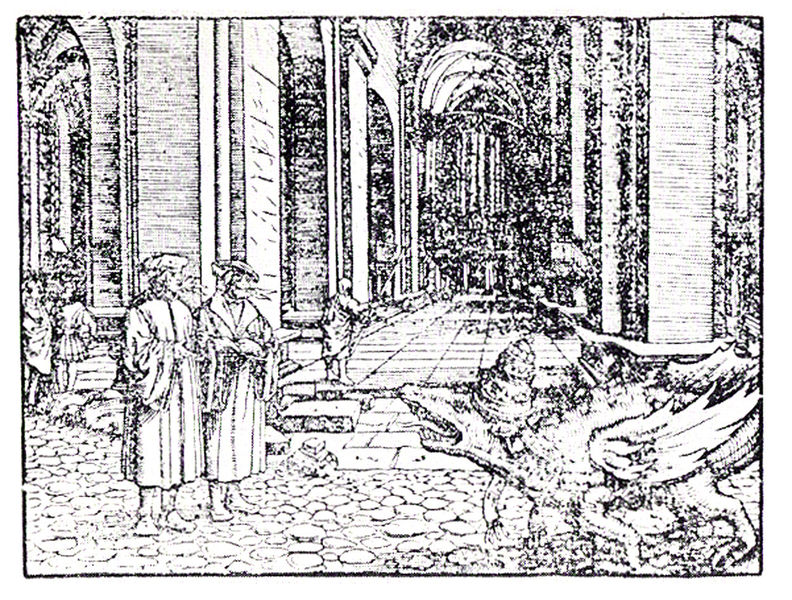
Titel: Johannes mißt den Tempel Gottes
Künstler: Lucas d.Ä. Cranach
Institution: (Seriendruck)
Schlagwörter: dunkel, flügel, mann, schatten, weiß, wolf, menschen, fenster, grau, hell, hut, hüte, licht, männer, pfeiler, raum, schwarz, skizze, strasse, stützen, säulen, zeichnung, gebäude, hund, tier, weg, gespräch, rahmen, stehen, steine, innenraum, kirche, boden, mantel, stehend, kaufmann, personen, gotik, kontrast, renaissance, garten, holzschnitt, bogen, passanten, perspektive, pflaster, grafik, graphik, linien, arch, church, columns, crown, hall, hat, lanze, men, papst, people, robes, white, karikatur, black, figures, gray, interior, old, sprechen, wall, picture, print, perspective, halle, bögen, eingang, gang, kloster, druck, druckgraphik, schwarz-weiss, schraffur, radierung, stich, fliesen, illustration, kopfsteinpflaster, pflastersteine, soldat, mäntel, zähne, brüchig, man, stone, maul, fabel, building, chor, street, luther, mitra, tiara, platten, tempel, drawing, kupferstich, geflügelt, gegenüber, dots, mouth, dog, hats, beard, boots, devil, unwesen, ungeheuer, zungen, bau, pair, drachen, youth, steinplatten, drache, wings, fratze, monster, bauwerk, human, arms, temple, ink, piers, shoes, reformation, animal, eye, legs, bestie, gowns, claws, fabeltier, dutch, pillar, dragon, humans, protestanten, sprache, blurred, bodenplatten, stones, wing, vault, kontrastreich, burred, faded, architektue, vines, points, sleeves, tiles, propaganda, netherlandish, fantasy, papstkarikatur, geboß, gotosch, unschwarf, lance, marmor, pillars, protestant, demon, tongue, stra0e, frog, teeth, rib, muzzle, cobbles, black/white, encounter, protestants, students, scholars, muzle, fangs, slates, antipäpstlich, vauilting